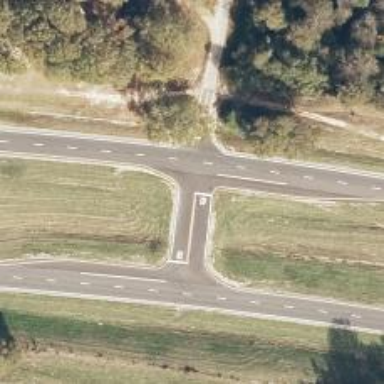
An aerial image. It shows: Stop road.